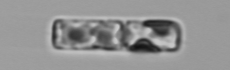
Label: Guinardia_delicatula